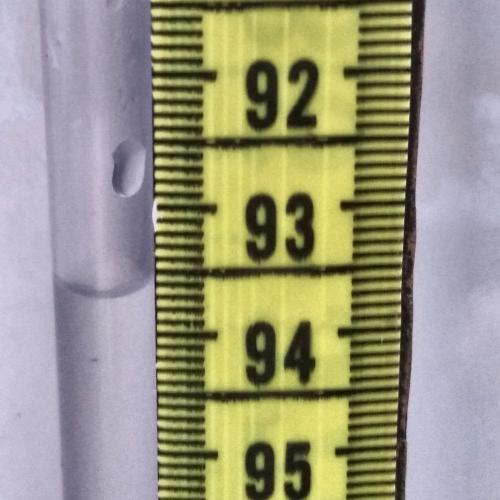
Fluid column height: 93.6 cm